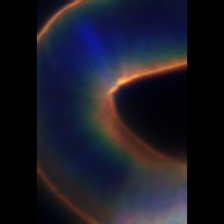
Taxon: Unknown_full_image
Group: Unknown